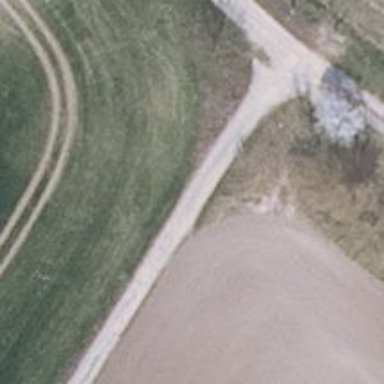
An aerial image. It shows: Track with grade1 tracktype.